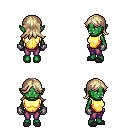
a pixel art fantasy rpg character, female body template, orc, green skin, gold chest armor, magenta pants, white blonde loose hair, metal gloves, gray slippers, four views (front, back, left, right), 2x2 character sprite sheet, small pixel art, hard edges, no anti-aliasing